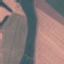
Label: River